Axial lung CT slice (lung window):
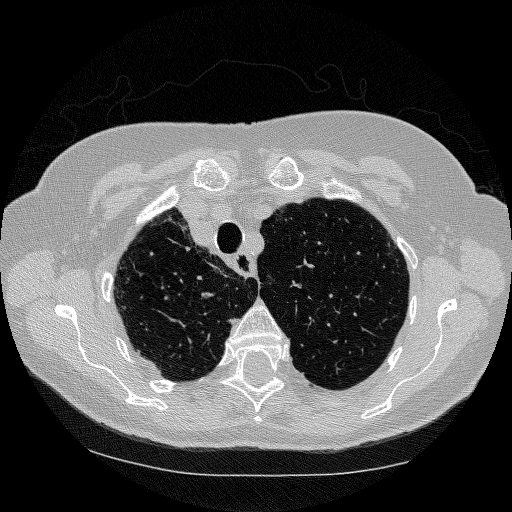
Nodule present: no